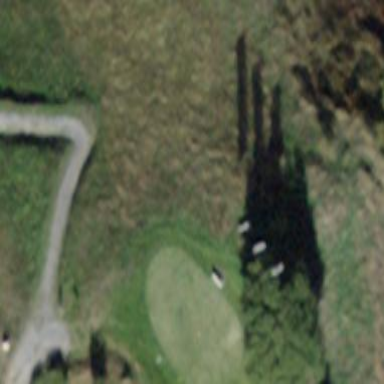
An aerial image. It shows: Golf tee on grassy land.